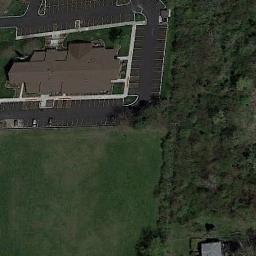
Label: sparse_residential